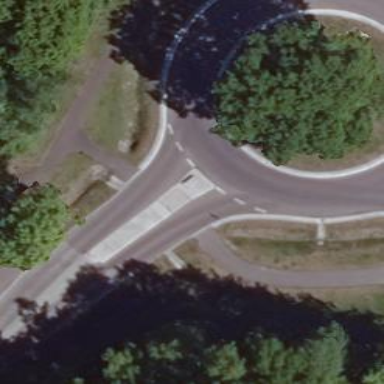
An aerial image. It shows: Traffic calming island.